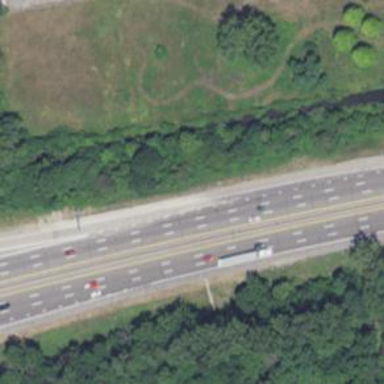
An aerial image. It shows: Motorway junction.